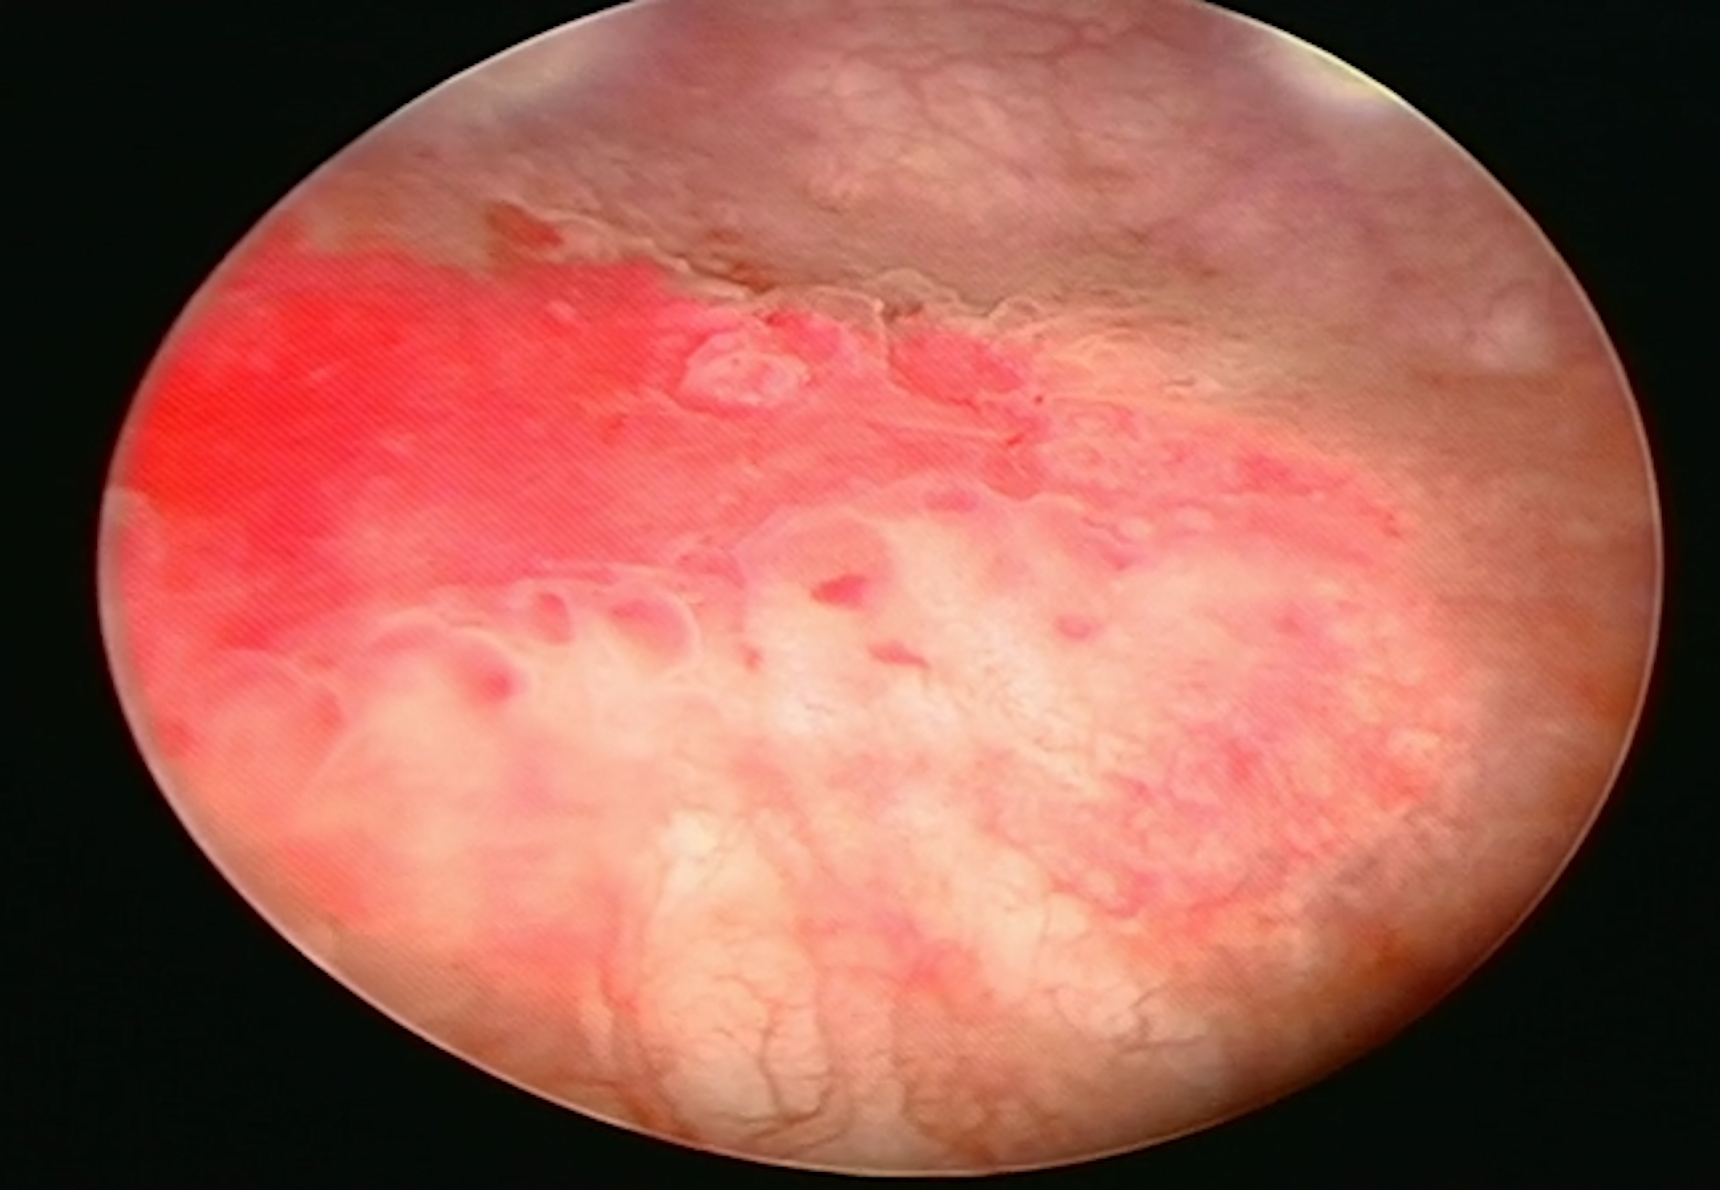
Modality: WLC
Class: Malignant
Subclass: CIS
Lesion: L1
Stage: Tis
Morphology: Non-papillary
Bladder cancer association: Yes